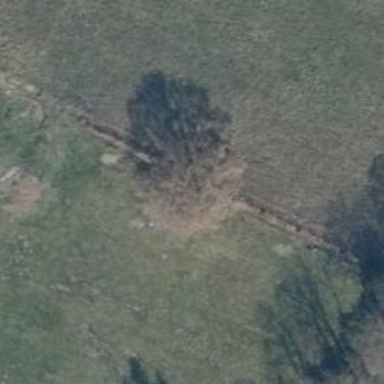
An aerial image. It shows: Beautiful tree in nature.